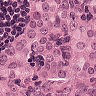
Metastatic tissue present: yes